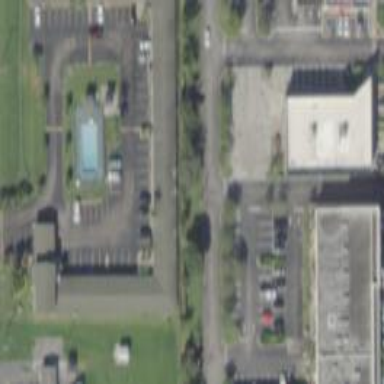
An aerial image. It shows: Building that is motel.